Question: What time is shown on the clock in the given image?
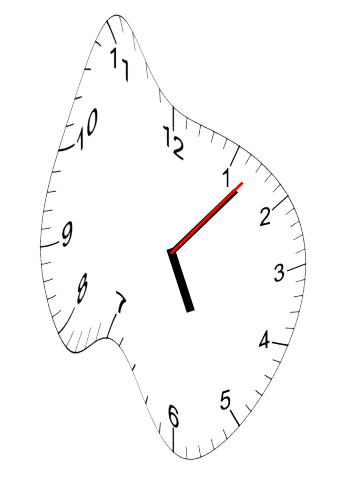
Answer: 05:07:07